Question:
Entry box should be rounded with an icon to the left or right in it. I'm using <URL> to create this custom entry.
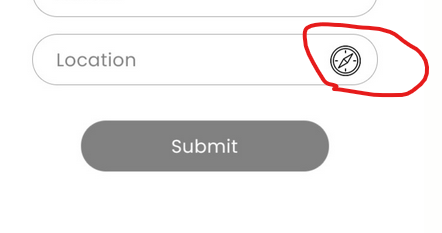
Answer: 'Entry'
Used CustomRender to achieve this.
'''
public class NoUnderlineEntry : Entry
{
public NoUnderlineEntry()
{
}
}
'''
Set 'Background' to 'null'
'''
public class NoUnderLineEntryRenderer : EntryRenderer
{
protected override void OnElementChanged(ElementChangedEventArgs<Entry> e)
{
base.OnElementChanged(e);
this.Control.Background = null;
}
}
'''
Set 'BorderStyle' to 'None'
'''
public class NoUnderlineEntryRenderer : EntryRenderer
{
protected override void OnElementChanged(ElementChangedEventArgs<Entry> e)
{
base.OnElementChanged(e);
this.Control.BorderStyle = UIKit.UITextBorderStyle.None;
}
}
'''
'Image''Entry'
Adding Image and Entry to the same Grid in two columns.
'Entry''Image'
Add them inside a Frame with CornerRadius.
'''
<StackLayout>
<Frame
Padding="10, 5, 10, 5"
HasShadow="False"
BorderColor="Gray"
CornerRadius="30">
<Grid>
<Grid.ColumnDefinitions>
<ColumnDefinition Width="*"/>
<ColumnDefinition Width="50"/>
</Grid.ColumnDefinitions>
<local:NoUnderlineEntry/>
<Image Source="icon.png" Grid.Column="1" WidthRequest="50" Aspect="AspectFit"/>
</Grid>
</Frame>
</StackLayout>
'''
UI result:
<URL>